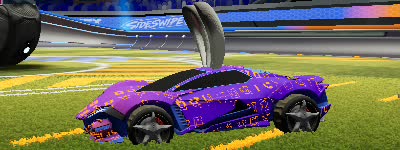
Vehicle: werewolf